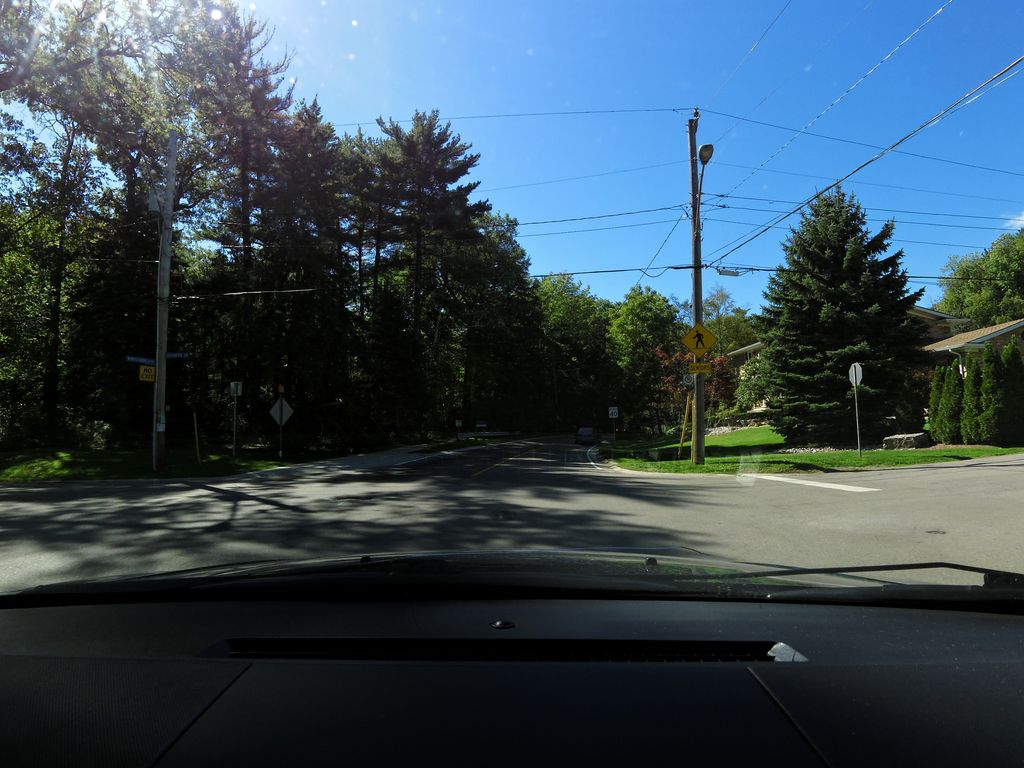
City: hamilton